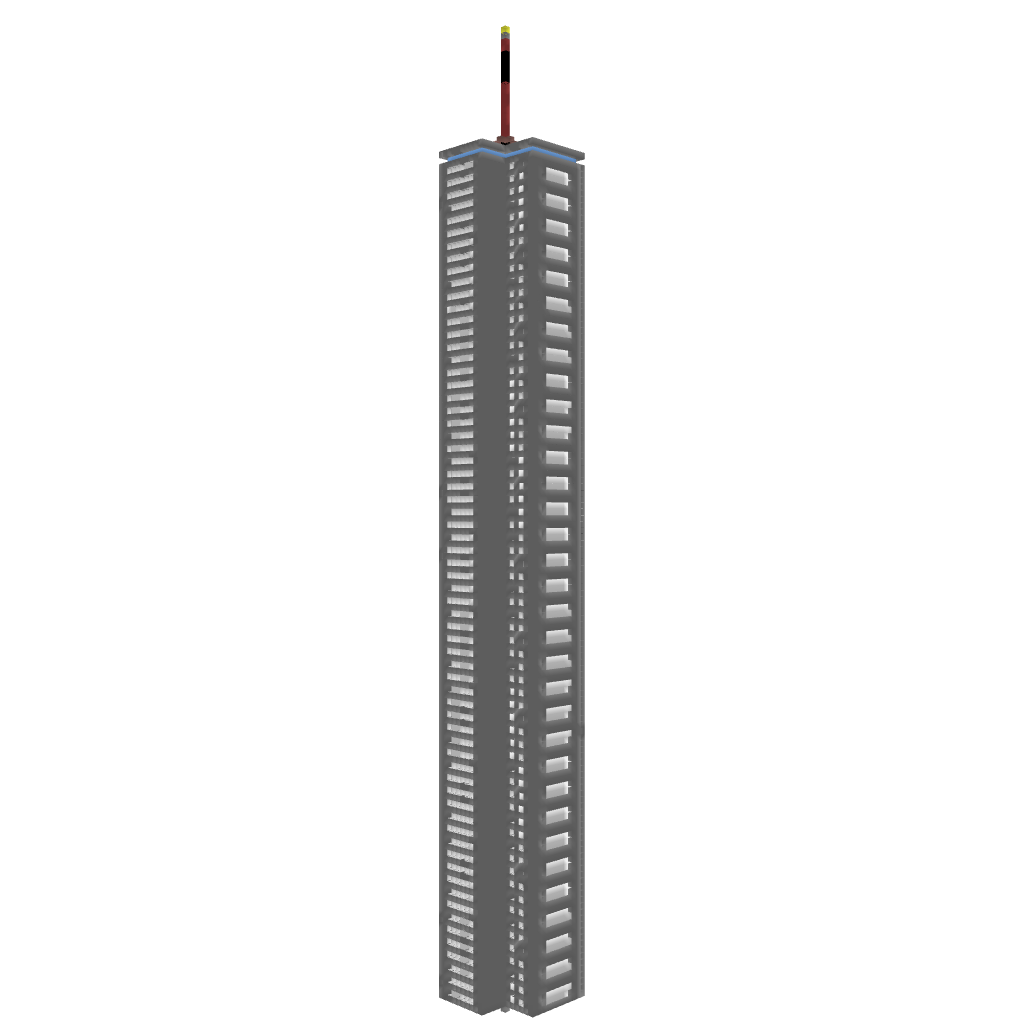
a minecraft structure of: Liberty Tower bad low quality